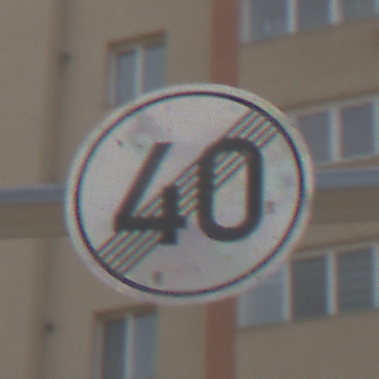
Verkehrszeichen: EndeGeschwindigkeit40
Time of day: MorningAfternoon
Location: Outdoor (Urban)
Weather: PartlyCloudy
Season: NotSpecified
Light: Natural